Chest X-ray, PA view. Patient: 42 years old, sex M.
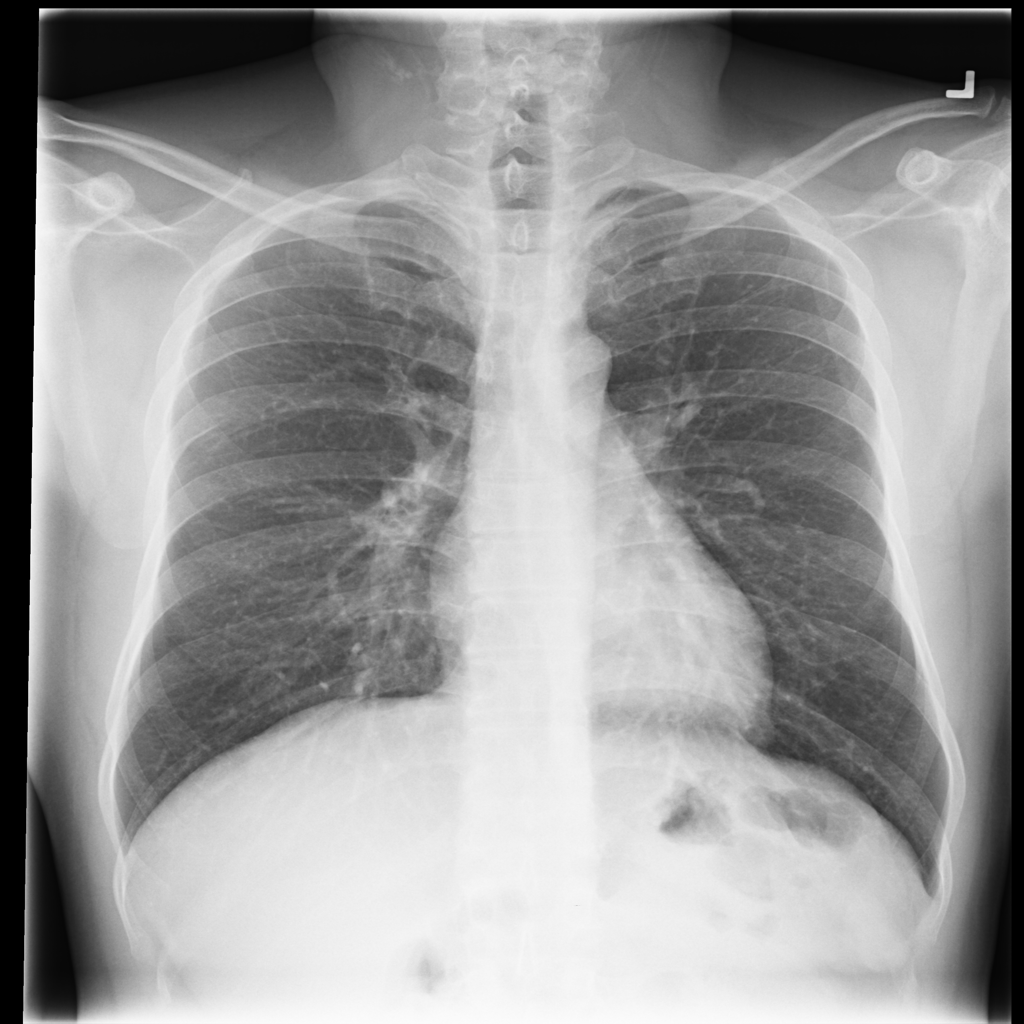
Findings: No Finding